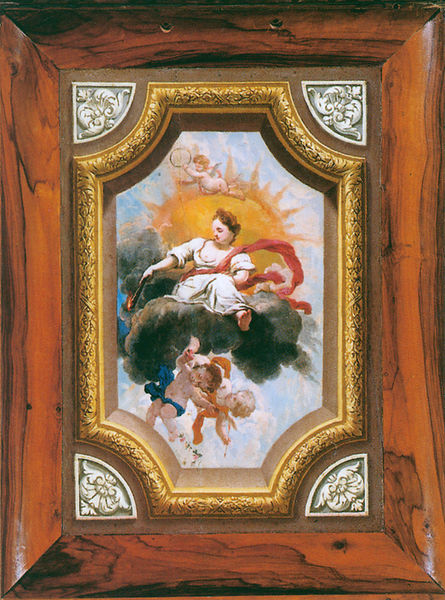
Titel: Puppenhaus von Petronella Oortman
Institution: Amsterdam, Rijksmuseum
Schlagwörter: blau, dunkel, feuer, flügel, gemälde, himmel, weiß, wolken, aquarell, gelb, grün, blumen, busen, frau, holz, kleid, orange, raum, rot, schal, schleier, tuch, wolke, malerei, ornament, schleife, wand, band, halten, rahmen, bild, öl, rauch, sonne, gold, haare, kind, krone, renaissance, fliegen, kinder, engel, putte, farbig, ornamente, stuck, tiefe, fallen, flamme, flug, allegorie, kranz, zwickel, deckengemälde, putten, illusion, putti, fackel, viereck, wertvoll, verkündigung, tamburin, freske, drall, fold, trompe l'oeil, punishment, panic, weibliche person, ffackel, higher power, nhimmel, holyness, erkinder, gemälde mit schmuck, ornate, strife, foregoing